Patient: sex F, age 48
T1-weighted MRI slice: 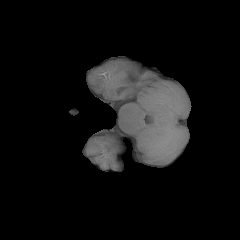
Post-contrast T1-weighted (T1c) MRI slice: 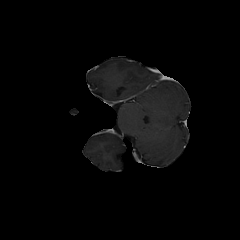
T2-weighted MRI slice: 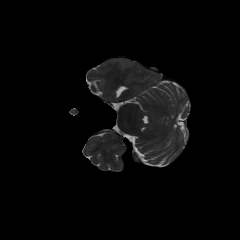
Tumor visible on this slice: no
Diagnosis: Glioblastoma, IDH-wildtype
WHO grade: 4